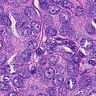
Metastatic tissue present: yes